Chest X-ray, AP view. Patient: 59 years old, sex M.
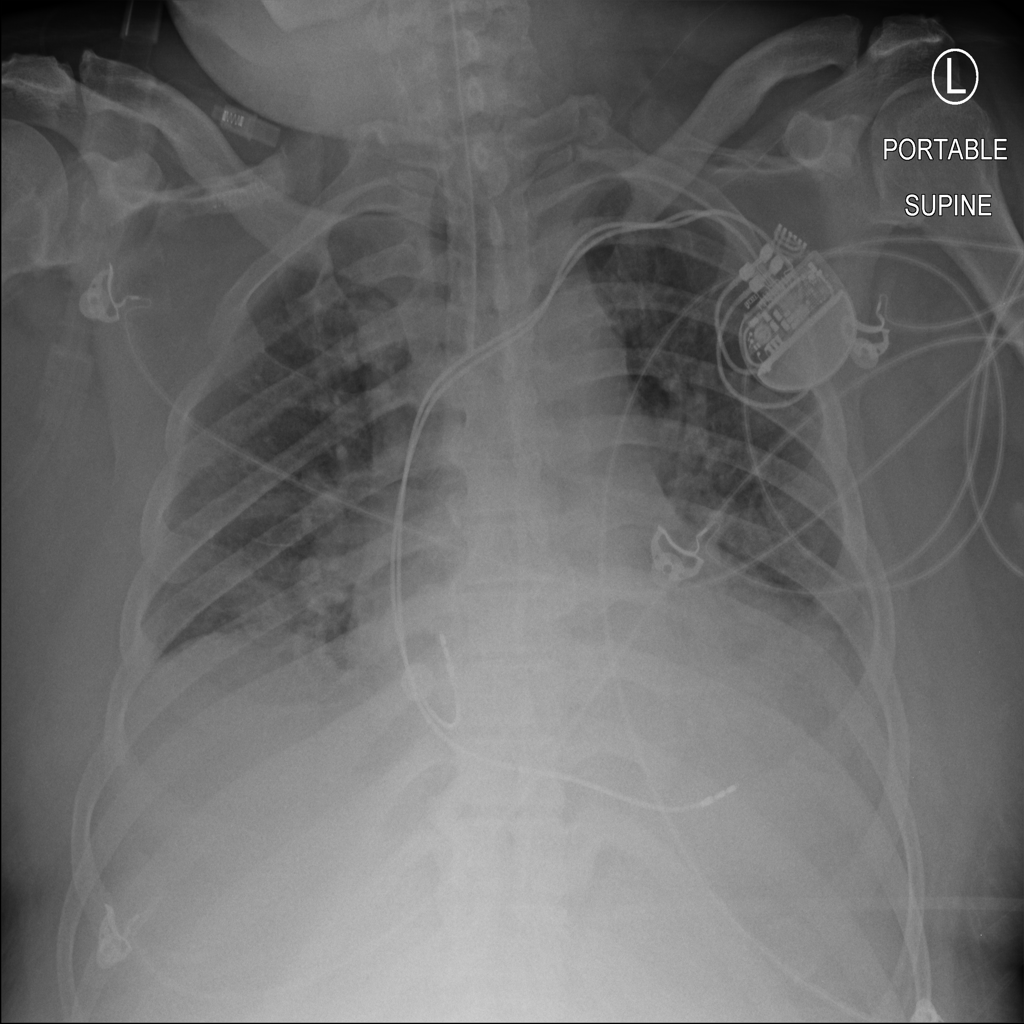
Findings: Atelectasis, Consolidation